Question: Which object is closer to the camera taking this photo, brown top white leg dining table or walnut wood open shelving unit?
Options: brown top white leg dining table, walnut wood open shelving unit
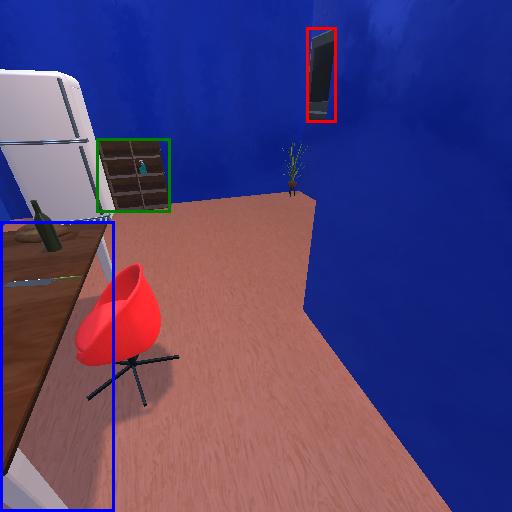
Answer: brown top white leg dining table